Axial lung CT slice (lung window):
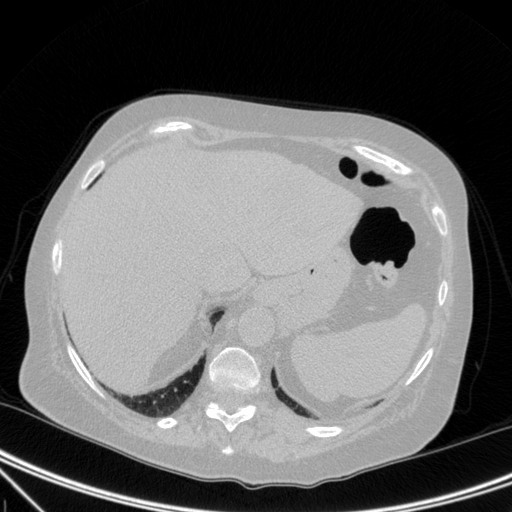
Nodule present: no